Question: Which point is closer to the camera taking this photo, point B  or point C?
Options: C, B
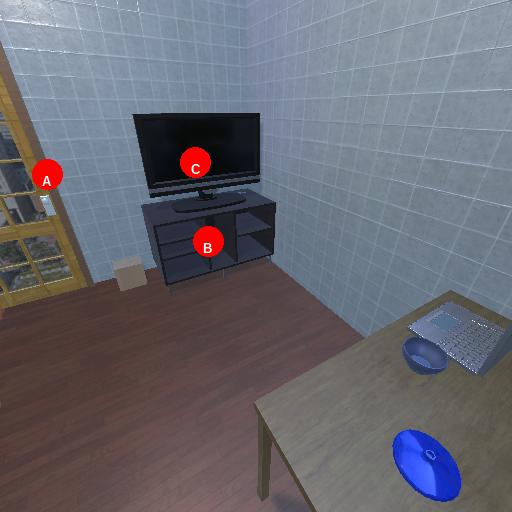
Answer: C